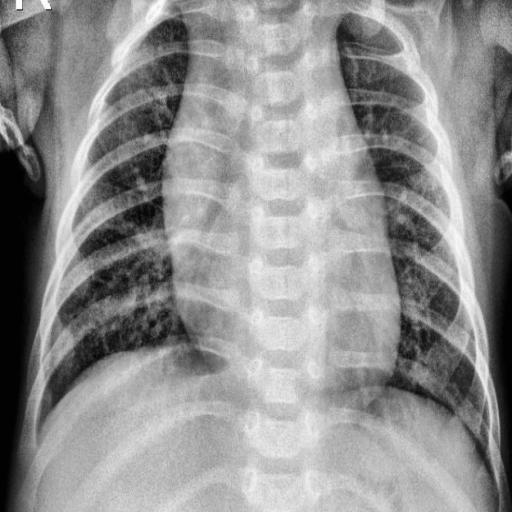
Finding: PNEUMONIA